Question: I have a simple script to generate a doc and PDF upon form submission. I checked all of my code and have submitted a test form to test it out but I kept getting the error of 'values' being undefined when the script is trying to read from the spreadsheet result from the form.
I also tried adding the script in spreadsheet that stores the form submissioon result instead of the form, but I got the same error.
Can anybody points out what have I done wrong?
I set a trigger to execute the script upon form submission:

Here's my code:
'''
function myFunction(e) {
//e.values is an array of form values
var timestamp = e.values[0];
var firstName = e.values[1];
var lastName = e.values[2];
var title = e.values[3];
Logger.log(e.values[0]);
//file is the template file, and you get it by ID
var file = DriveApp.getFileById('google-doc-template-file-id');
//We can make a copy of the template, name it, and optionally tell it what folder to live in
//file.makeCopy will return a Google Drive file object
var folder = DriveApp.getFolderById('my-drive-folder-id')
var copy = file.makeCopy(lastName + ',' + firstName, folder);
//Once we've got the new file created, we need to open it as a document by using its ID
var doc = DocumentApp.openById(copy.getId());
//Since everything we need to change is in the body, we need to get that
var body = doc.getBody();
//Then we call all of our replaceText methods
body.replaceText('{{First name}}', firstName);
body.replaceText('{{Last name}}', lastName);
body.replaceText('{{Company}}', company);
doc.getAs(pdf);
//Lastly we save and close the document to persist our changes
doc.saveAndClose();
}
'''
The error occured at line 3 - 'var timestamp = e.values[0];'.
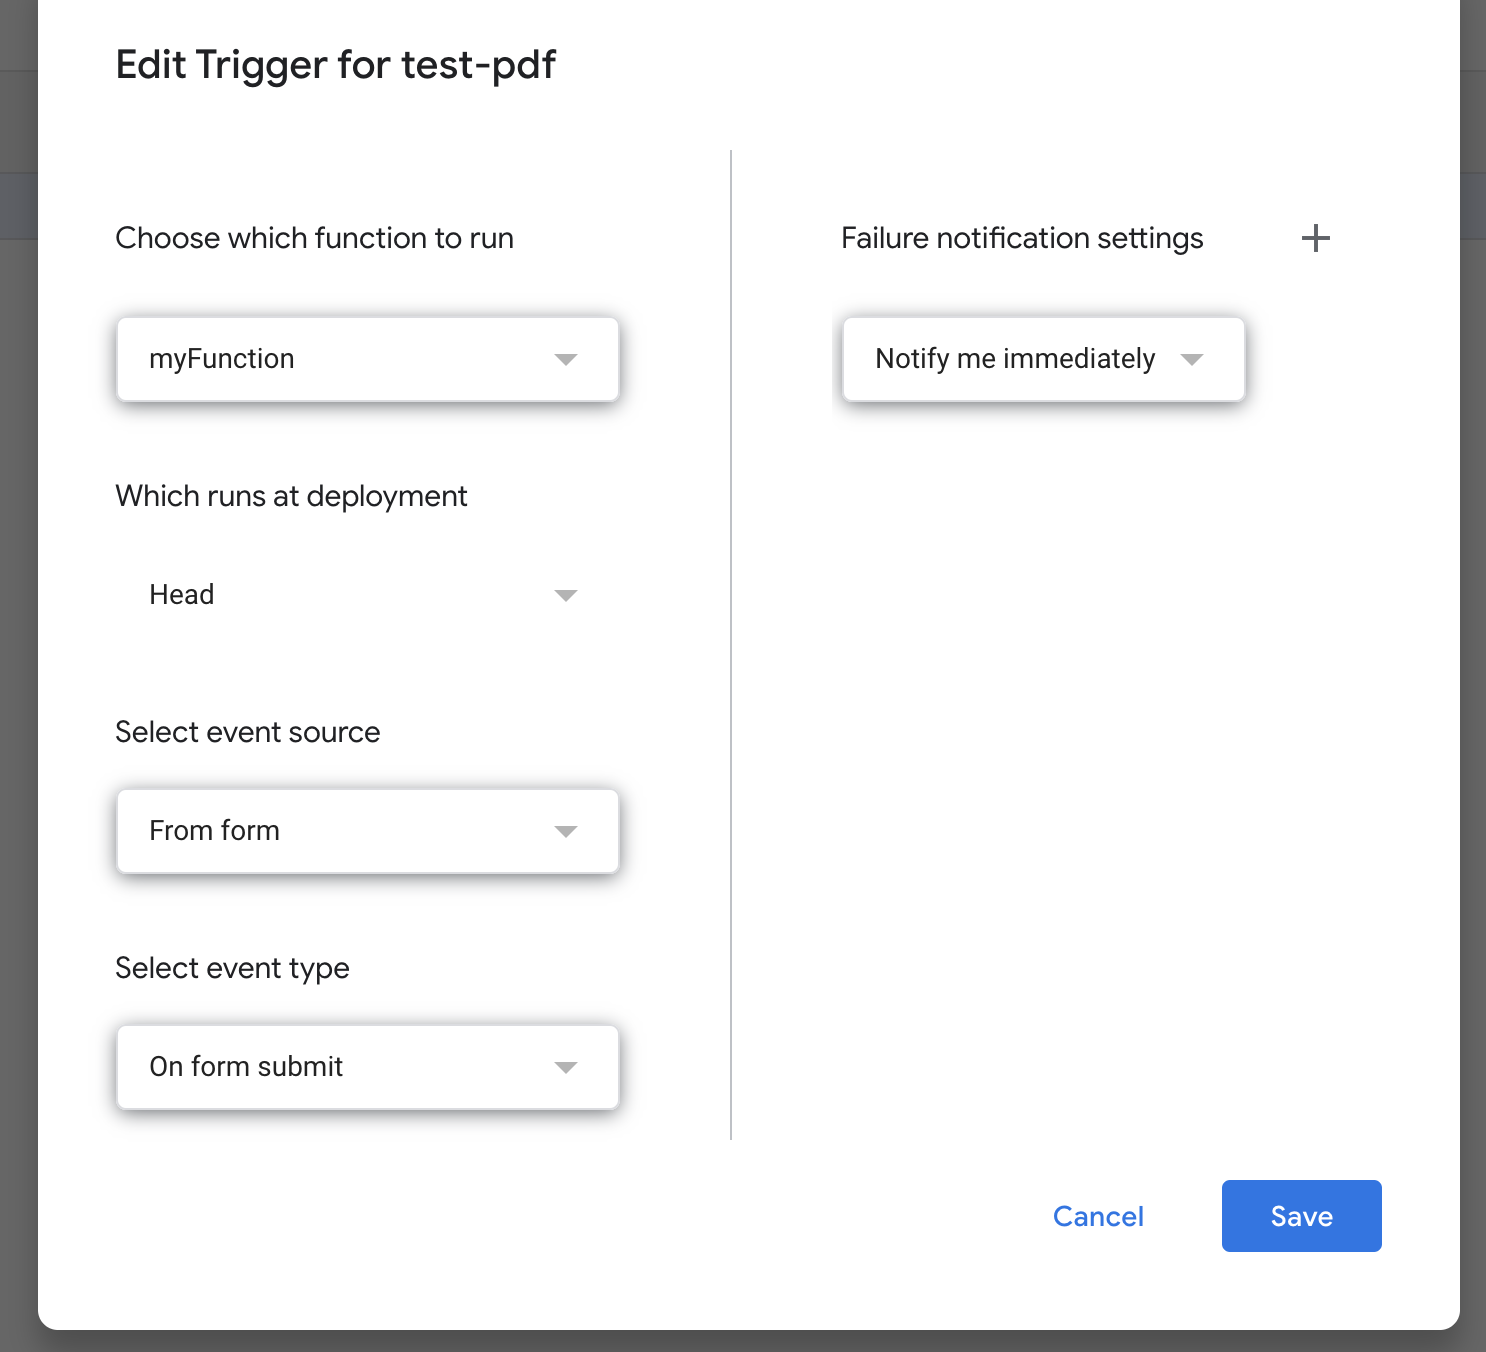
Answer: - - 'myFunction'- 'firstName, lastName, title'- 'timestamp'
If my understanding is correct, how about this modification? Please think of this as just one of several possible answers.
### Modification points:
- - 'values'<URL>'
When above points are reflected to your script, it becomes as follows.
### Modified script:
From:
'''
//e.values is an array of form values
var timestamp = e.values[0];
var firstName = e.values[1];
var lastName = e.values[2];
var title = e.values[3];
Logger.log(e.values[0]);
'''
To:
'''
var response = e.response;
var timestamp = response.getTimestamp();
var [firstName, lastName, title] = response.getItemResponses().map(function(f) {return f.getResponse()});
'''
### References:
- <URL>-